Field crop: maize
Growth stage: 1
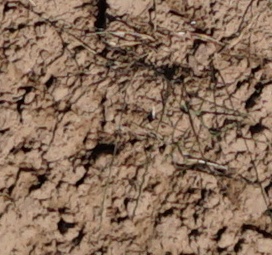
Species: lolium